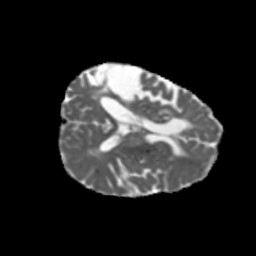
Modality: MD
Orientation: axial
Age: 46
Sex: male
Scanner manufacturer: siemens
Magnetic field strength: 3 T
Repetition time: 5.47 s
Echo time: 0.0854 s